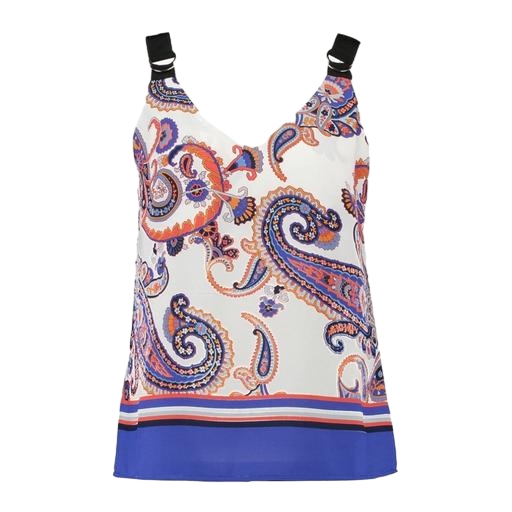
patterned tank top, multicolor tall white cami top, blue printed v-neck top only macy, white background